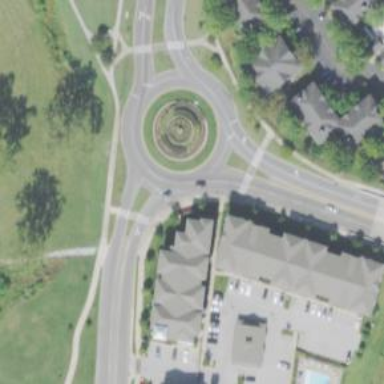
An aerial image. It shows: Secondary road with asphalt surface leading to roundabout.